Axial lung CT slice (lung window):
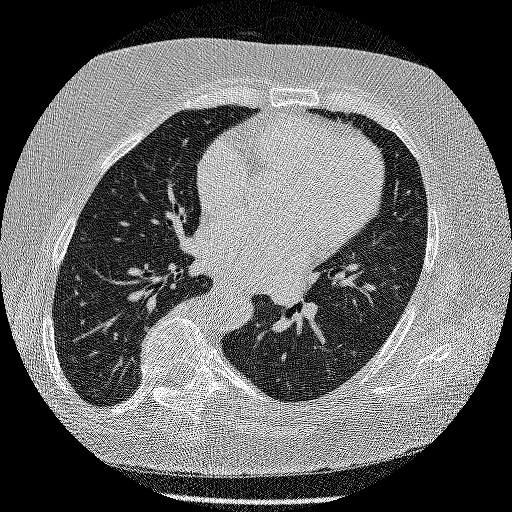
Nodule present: no